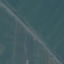
Land use / land cover class: Highway